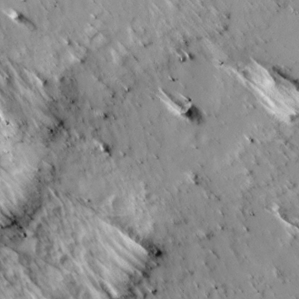
Label: non_frost